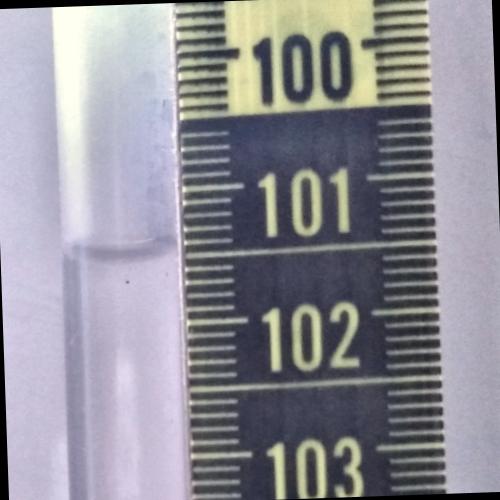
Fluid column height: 101.4 cm